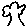
Label: tree